Question: How do I display the results of my database query out in CocoaRestClient using python flask?
Here's the code:
'''
import json
import sys
import datetime
import MySQLdb as mdb
from flask import Flask, request, jsonify
app = Flask(__name__)
@app.route('/home')
def hello_world():
return "Welcome to Omnimoda."
@app.route('/items/list')
def get_items():
#Change accordingly:
#Connection Details:
hostname = "localhost"
username = "un"
password = "pw"
database = "db"
q_list_one = "SELECT * FROM item_info"
con = mdb.connect(hostname, username, password, database)
cur = con.cursor()
json_return = {}
try:
cur.execute(q_list_one)
r_list_one = cur.fetchall()
except Error as error:
print(error)
finally:
cur.close()
con.close()
return jsonify(r_list_one)
if __name__ == '__main__':
app.run(host = '0.0.0.0', debug=True)
'''
I got the 'jsonify' bit from <URL>
Without the 'jsonify', I get a 'TypeError: 'tuple' object is not callable'.
Here's what the database looks like:
Anything else I can try? Thanks.

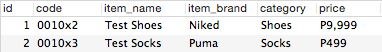
Answer: You are using 'jsonify' wrong. You'll need to use it with keyword argument, just like in the answer from the link your refered to:
'''
return jsonify(data=r_list_one)
'''
---
The official doc gives an example:
'''
return jsonify(username=g.user.username,
email=g.user.email,
id=g.user.id)
'''
Above code will results in a response like this:
'''
{
"username": "admin",
"email": "admin@localhost",
"id": 42
}
'''
So you can see that the keywords are necessary when using 'jsonify'.